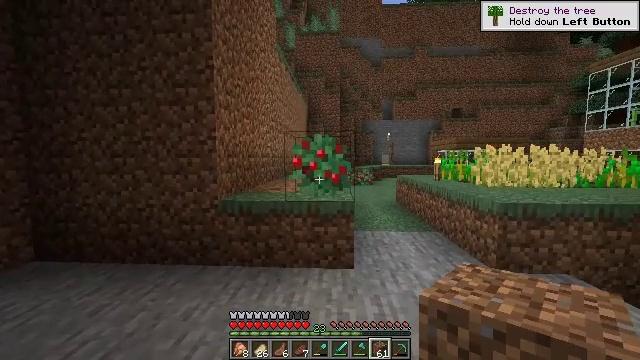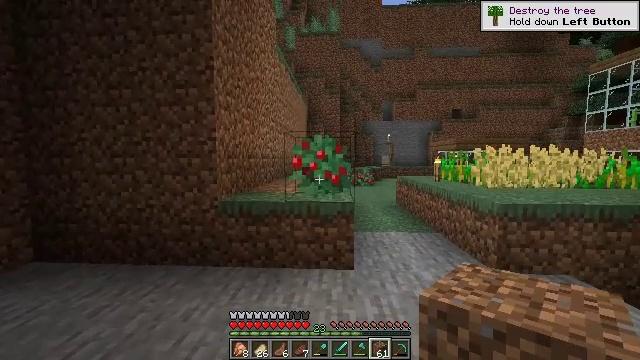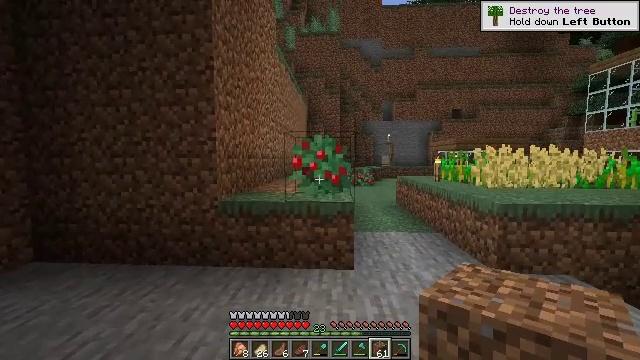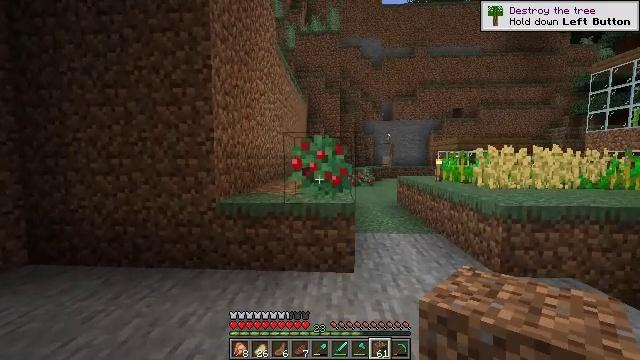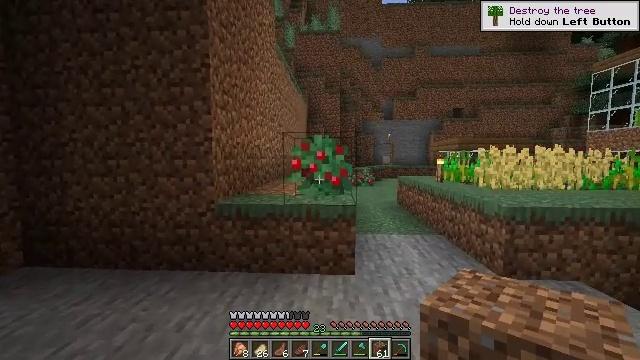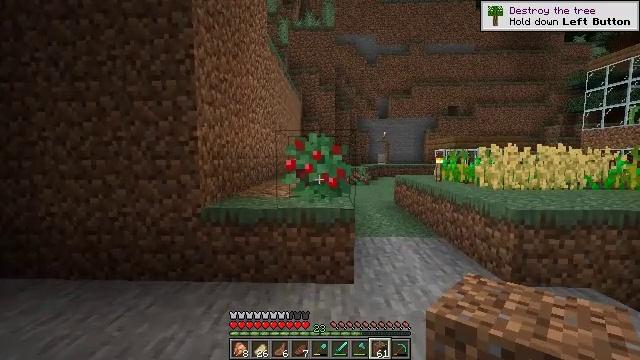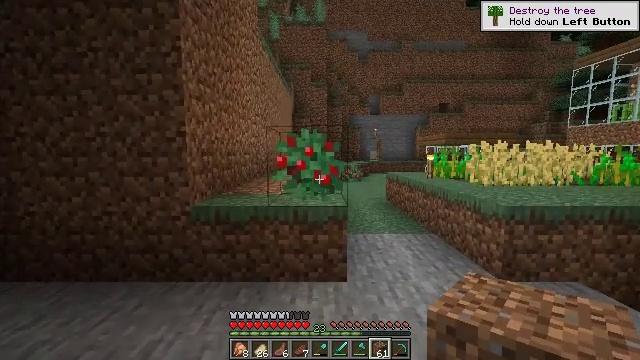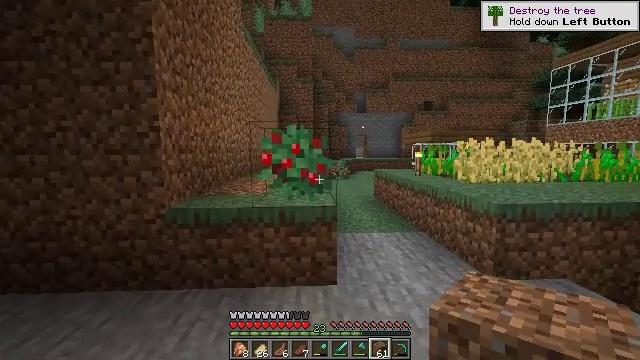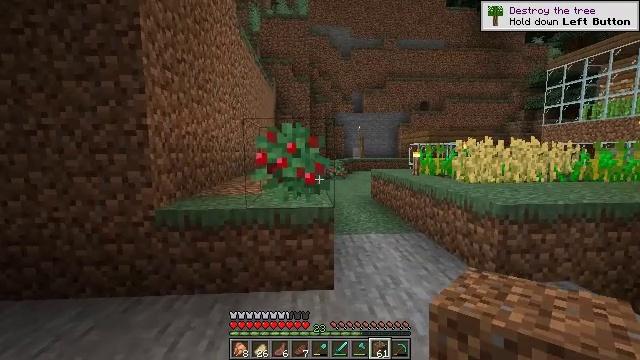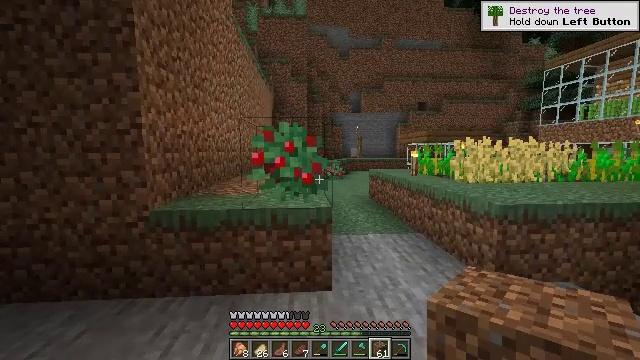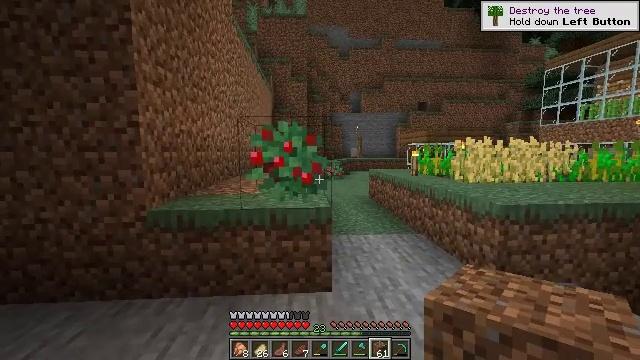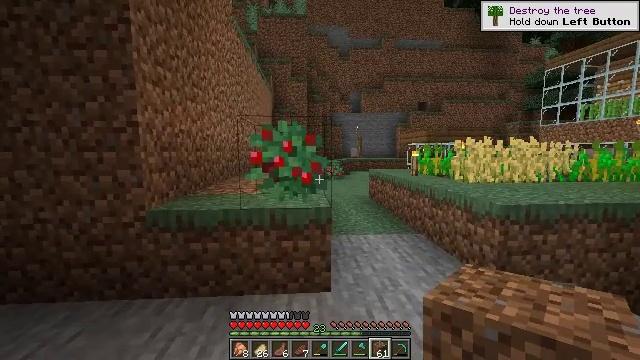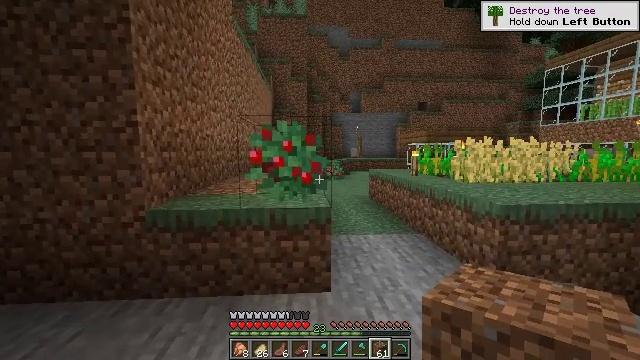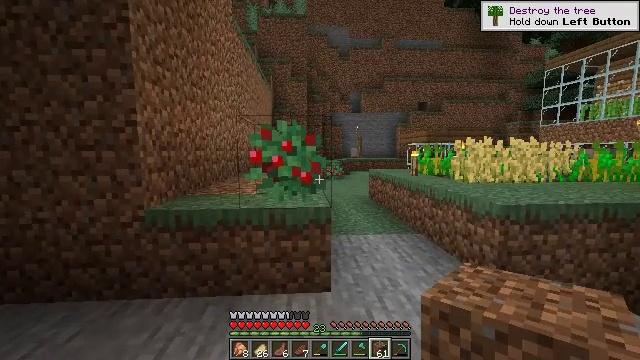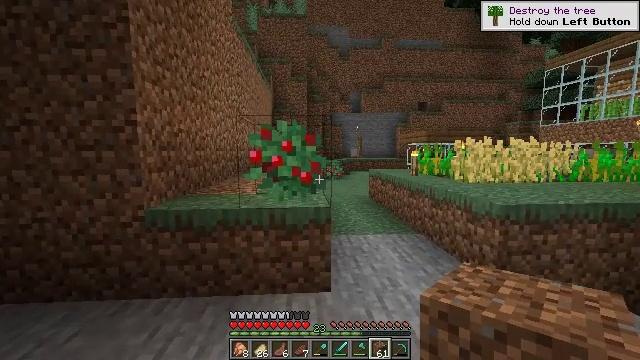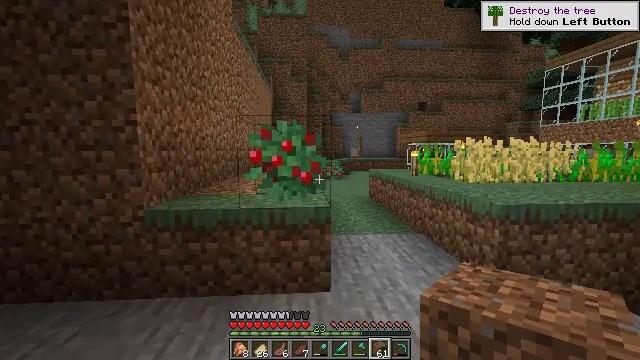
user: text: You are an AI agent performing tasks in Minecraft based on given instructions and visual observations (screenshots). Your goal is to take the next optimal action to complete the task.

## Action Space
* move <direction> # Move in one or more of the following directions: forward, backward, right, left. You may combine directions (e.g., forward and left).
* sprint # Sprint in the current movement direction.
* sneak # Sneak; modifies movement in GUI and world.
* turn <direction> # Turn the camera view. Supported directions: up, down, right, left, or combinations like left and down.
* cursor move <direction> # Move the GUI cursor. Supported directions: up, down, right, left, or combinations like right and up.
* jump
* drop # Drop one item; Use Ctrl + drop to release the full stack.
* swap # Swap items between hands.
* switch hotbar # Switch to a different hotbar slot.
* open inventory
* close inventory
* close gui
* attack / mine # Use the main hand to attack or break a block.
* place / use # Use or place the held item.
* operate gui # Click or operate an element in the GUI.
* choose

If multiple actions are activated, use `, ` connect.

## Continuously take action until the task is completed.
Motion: motion action
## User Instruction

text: Harvest sweet berries by mining the bush.
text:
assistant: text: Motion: no_op
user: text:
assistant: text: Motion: no_op
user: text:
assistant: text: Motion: move forward
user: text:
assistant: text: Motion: move forward
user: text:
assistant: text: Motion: move forward, turn right
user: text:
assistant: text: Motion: move forward, turn right
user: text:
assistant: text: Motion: turn right
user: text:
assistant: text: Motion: no_op
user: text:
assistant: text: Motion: no_op
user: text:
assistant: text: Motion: no_op
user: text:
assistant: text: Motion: no_op
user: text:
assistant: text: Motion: no_op
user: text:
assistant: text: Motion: no_op
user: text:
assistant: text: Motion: no_op
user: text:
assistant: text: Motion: no_op
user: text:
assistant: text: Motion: no_op
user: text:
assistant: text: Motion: turn left
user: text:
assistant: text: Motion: no_op
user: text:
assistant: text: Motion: no_op
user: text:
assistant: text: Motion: no_op
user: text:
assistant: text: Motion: no_op
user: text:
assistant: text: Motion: no_op
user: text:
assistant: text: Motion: no_op
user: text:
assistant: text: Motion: no_op
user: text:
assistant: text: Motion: no_op
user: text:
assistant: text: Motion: no_op
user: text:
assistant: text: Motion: no_op
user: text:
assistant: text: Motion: no_op
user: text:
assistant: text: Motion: no_op
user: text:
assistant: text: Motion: no_op